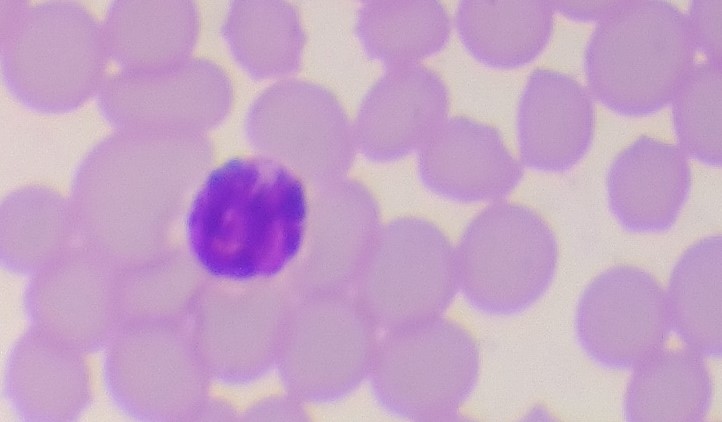
White blood cell type: Lymphocyte